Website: apple-inc
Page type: payment
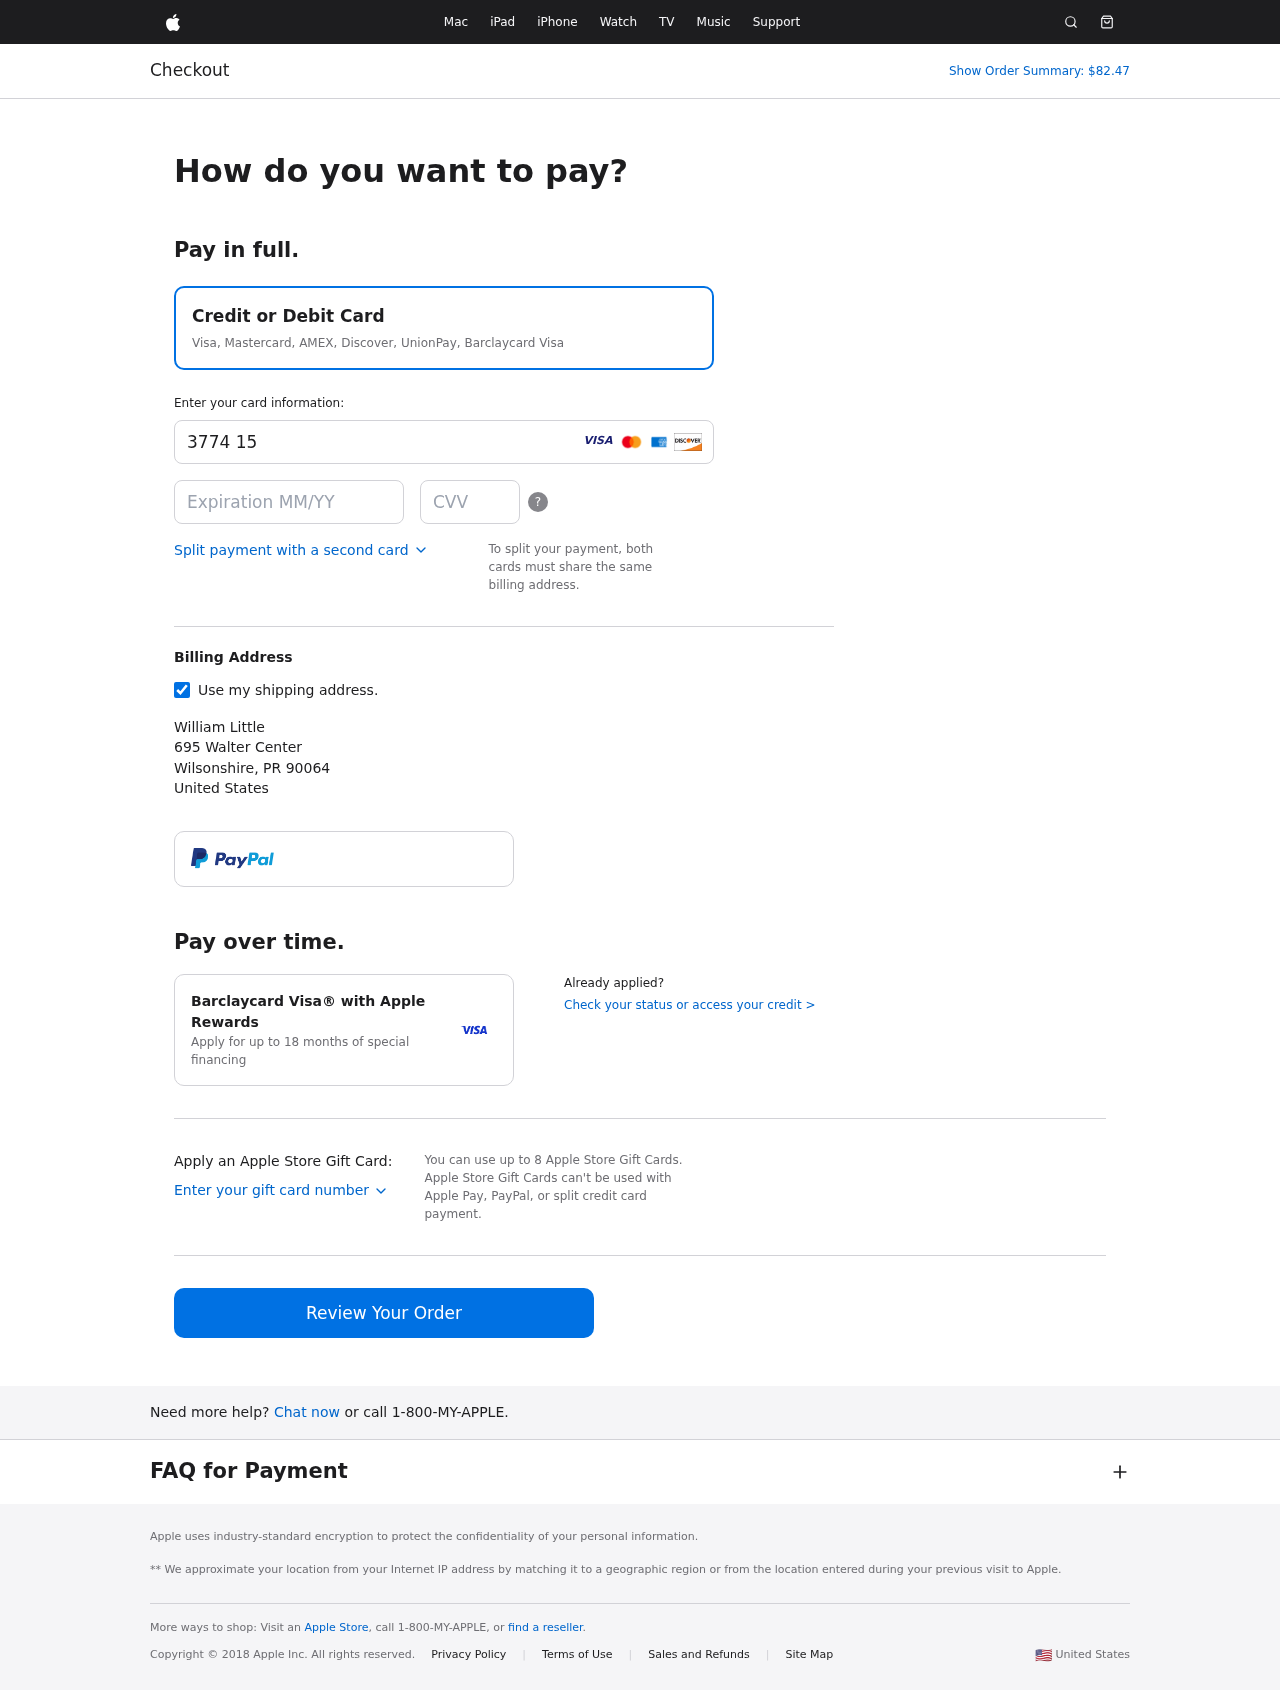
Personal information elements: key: PII_CARD_CVV
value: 4421
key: PII_CARD_EXPIRY
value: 04/29
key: PII_CARD_NUMBER
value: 3774 1547 9580 651
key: PII_CITY
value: Wilsonshire
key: PII_COUNTRY
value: United States
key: PII_FULLNAME
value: William Little
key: PII_POSTCODE
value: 90064
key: PII_STATE_ABBR
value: PR
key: PII_STREET
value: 695 Walter Center
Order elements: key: ORDER_TOTAL
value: Show Order Summary: $82.47